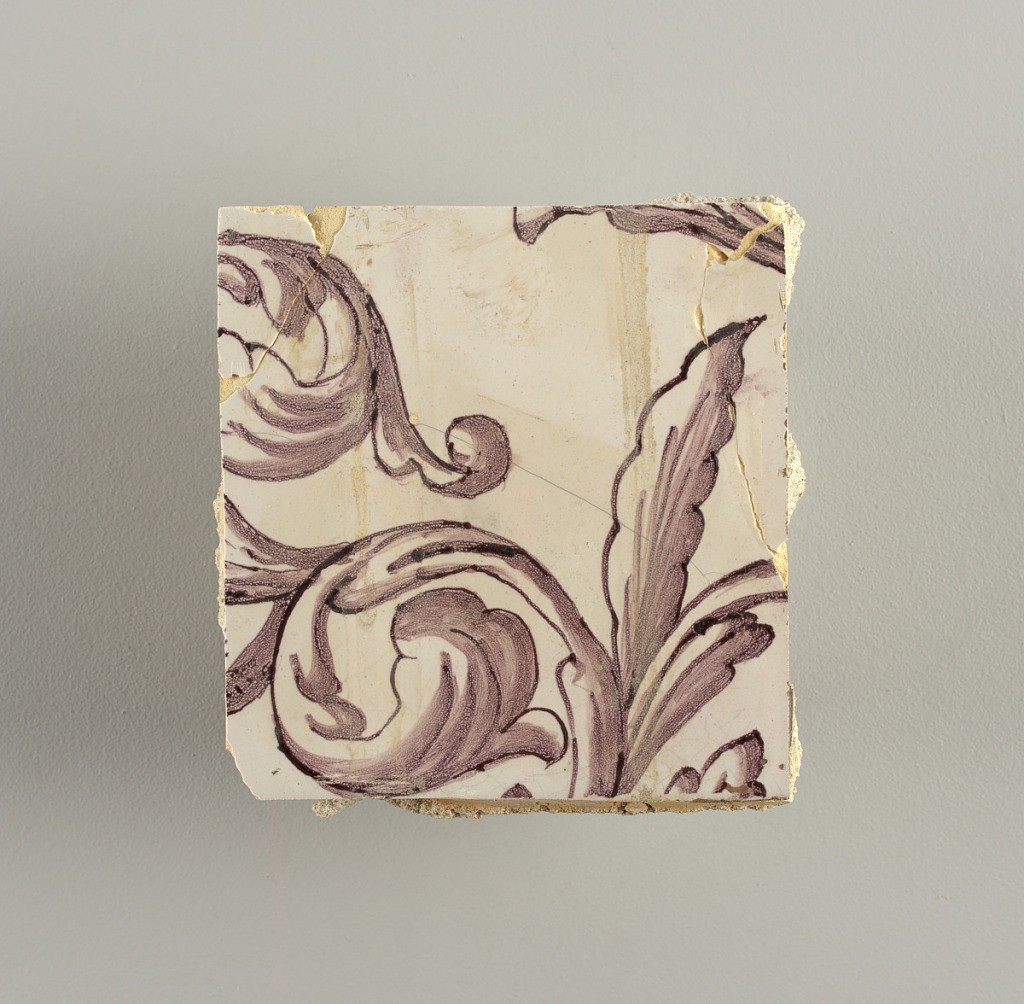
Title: Tile wall facing
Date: ca. 1725
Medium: Tin-glazed earthenware, underglaze
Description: Horizontal rectangle.  Thirty tiles wide and twenty-three tiles high with opening for fireplace eleven tiles wide and ten high.  Foliage arabesques disposed about three vertical axes from which are emphazised by urns at center and right, and at left by the figure of a standing woman carrying an infant on her arm and accompanied by two children.